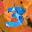
Label: 3